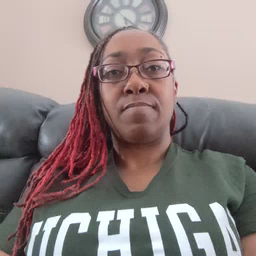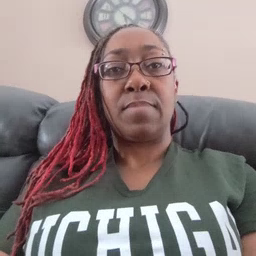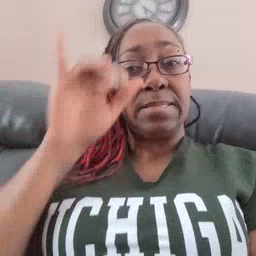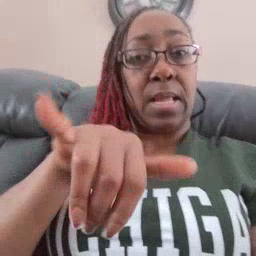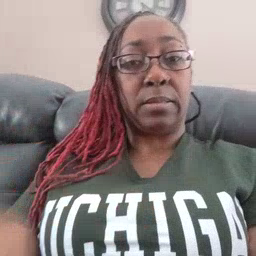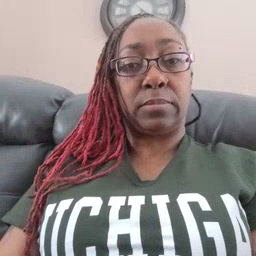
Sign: stay